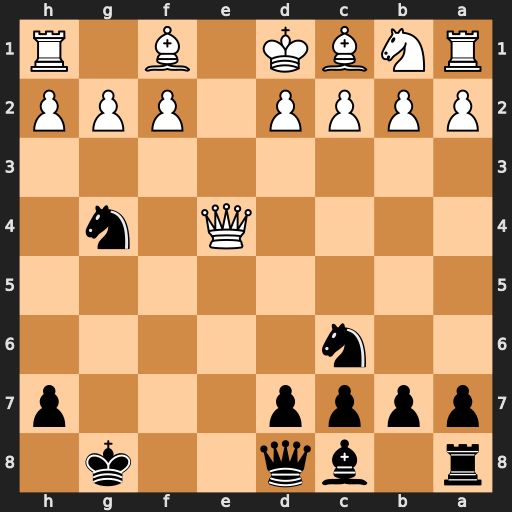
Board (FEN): r1bq2k1/pppp3p/2n5/8/4Q1n1/8/PPPP1PPP/RNBK1B1R
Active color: b
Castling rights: -
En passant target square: -
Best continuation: Nxf2+ Ke1 Nxe4